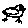
Label: bird